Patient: sex F, age 44
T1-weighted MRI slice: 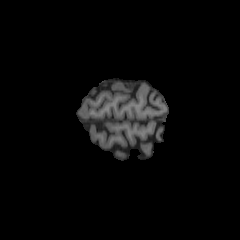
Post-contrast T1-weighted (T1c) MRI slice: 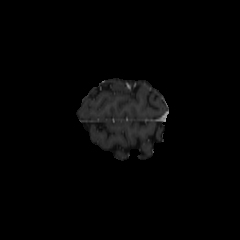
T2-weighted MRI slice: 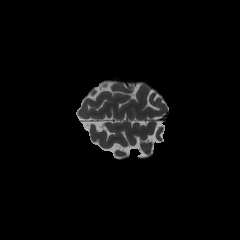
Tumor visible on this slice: no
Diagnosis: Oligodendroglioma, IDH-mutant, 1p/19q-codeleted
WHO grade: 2